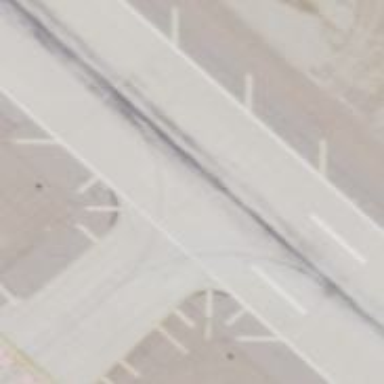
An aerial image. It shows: Image of taxiway at airport.